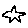
Label: star